Field crop: maize
Growth stage: 2
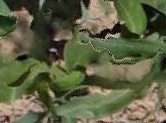
Species: maize